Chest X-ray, AP view. Patient: 53 years old, sex M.
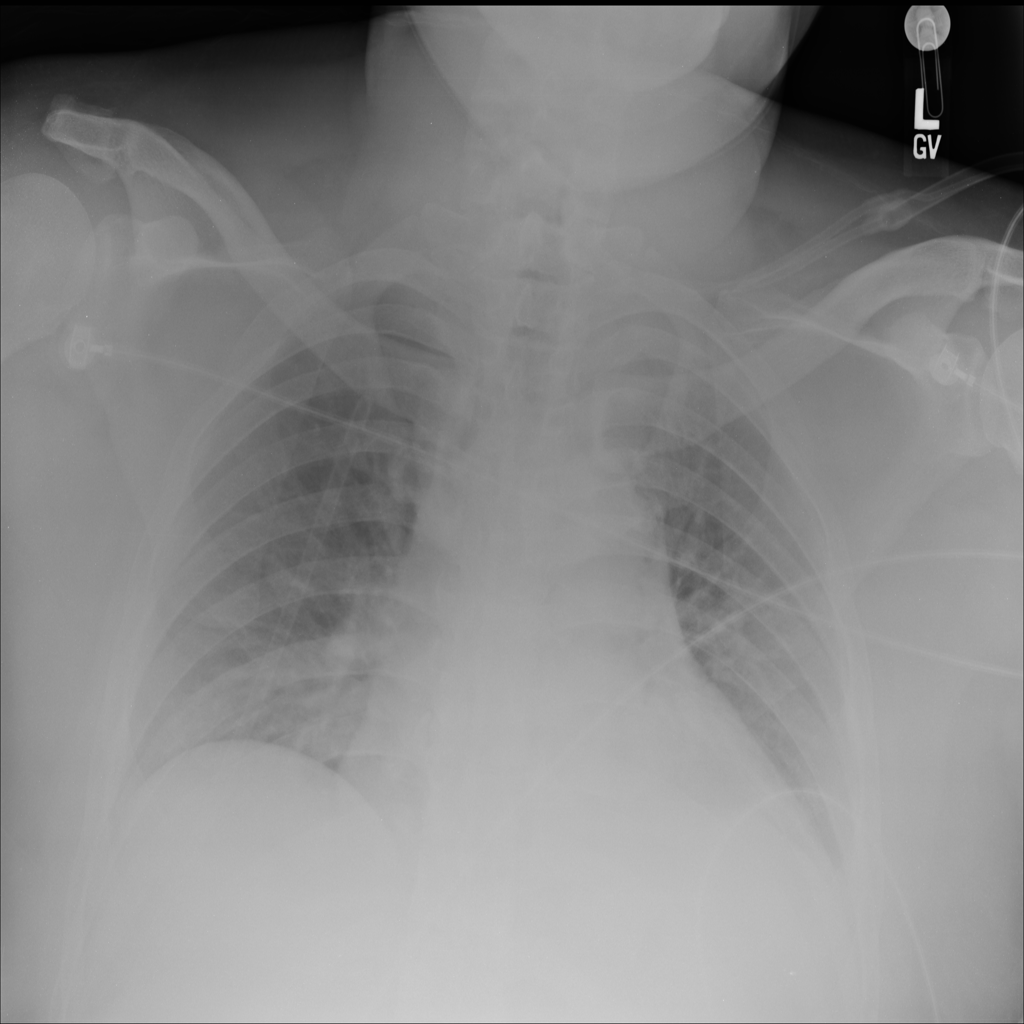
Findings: Atelectasis, Pneumothorax